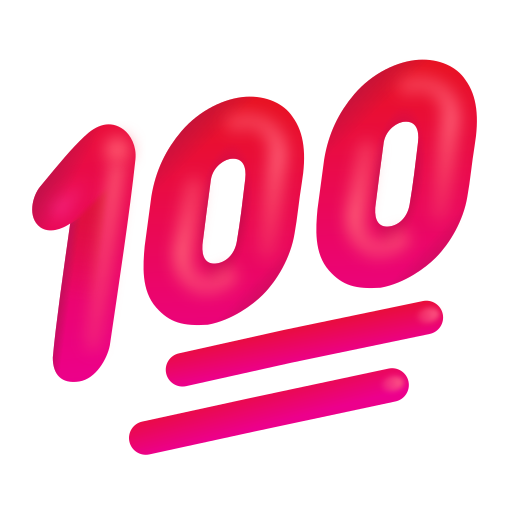
hundred points color